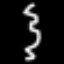
Label: squiggle